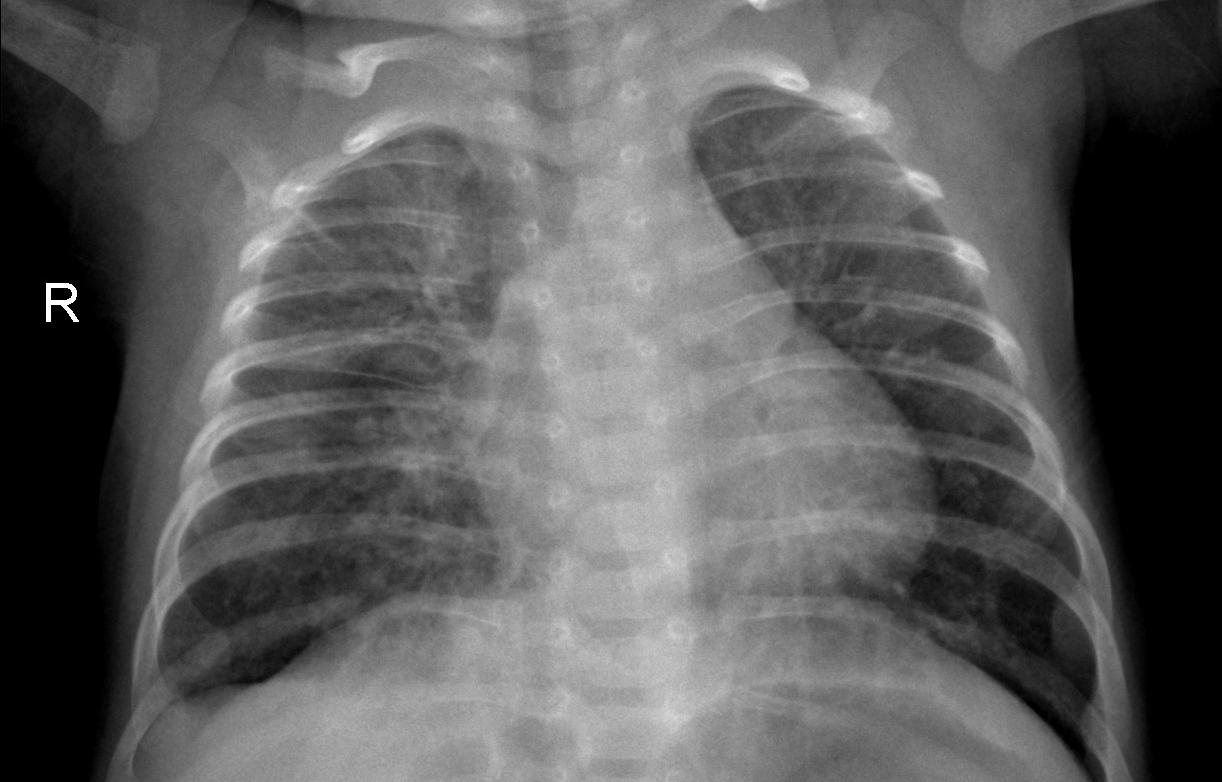
Diagnosis: PNEUMONIA